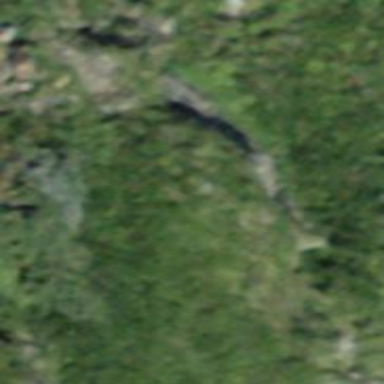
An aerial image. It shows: Cliff in nature.